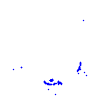
Particle: pion